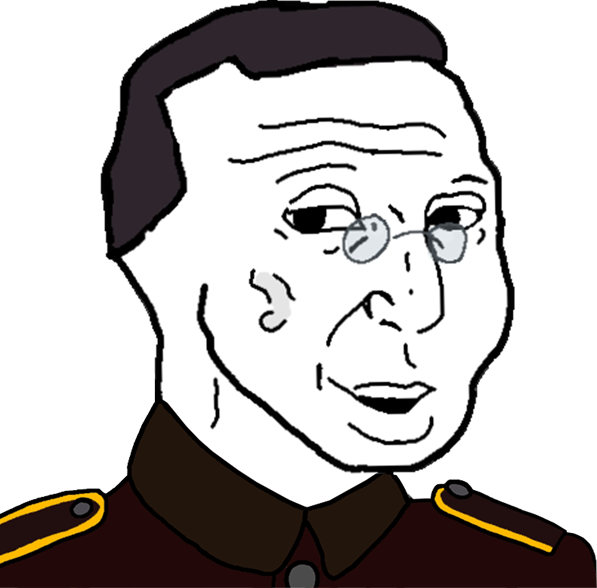
Label: 5_Groomer